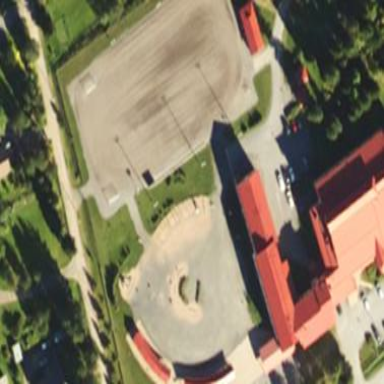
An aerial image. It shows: School.